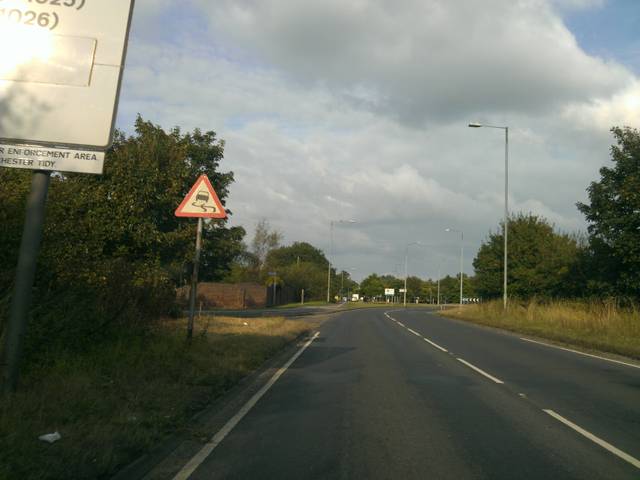
Region: United Kingdom
Coordinates: 51.87, 0.8548